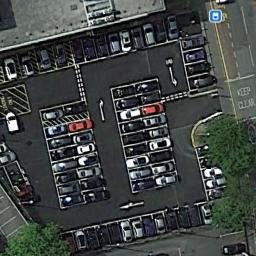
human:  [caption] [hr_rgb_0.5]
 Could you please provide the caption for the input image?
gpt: Many cars of different styles are on the parking lot .

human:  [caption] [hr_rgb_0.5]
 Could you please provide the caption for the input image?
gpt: The parking lot has some neatly arranged cars and a building is next to the parking lot .

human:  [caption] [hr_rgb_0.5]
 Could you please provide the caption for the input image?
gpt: The parking lot is full of cars next to some buildings and trees .

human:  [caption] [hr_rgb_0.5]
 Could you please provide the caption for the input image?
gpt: There are a dozen cars in the parking lot .

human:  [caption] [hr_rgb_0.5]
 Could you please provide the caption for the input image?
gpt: There are some green trees beside the parking lot .